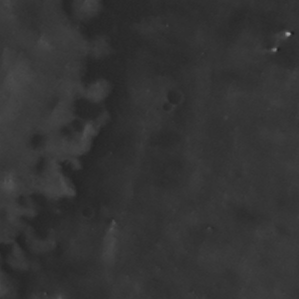
Label: non_frost